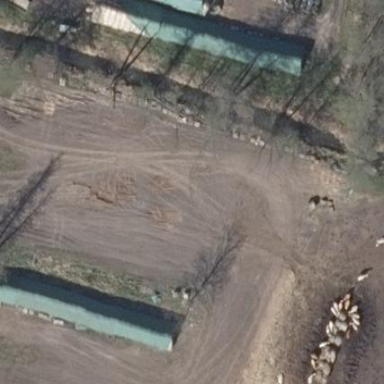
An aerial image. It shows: Farmyard area.